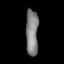
Tissue: lung
Cell type: Fibroblasts
Senescence score: 0.5424
Nuclear area (px): 570
Mean DAPI intensity: 127.649